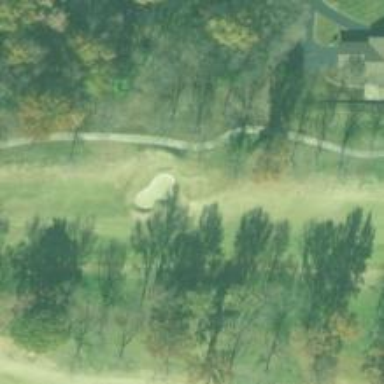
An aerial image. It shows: Golf hole.